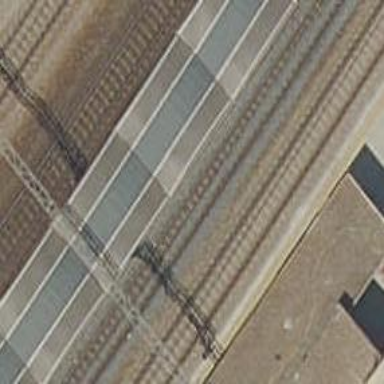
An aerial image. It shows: Railway track with contact lines for electrification.